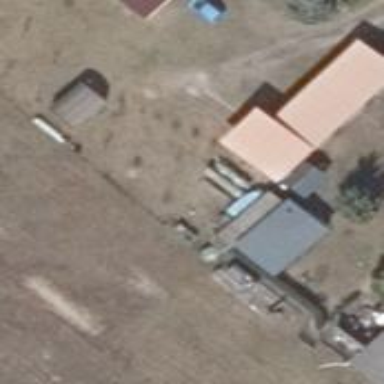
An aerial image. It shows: Shed.